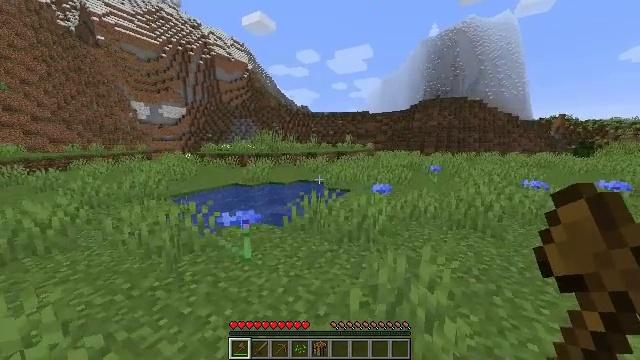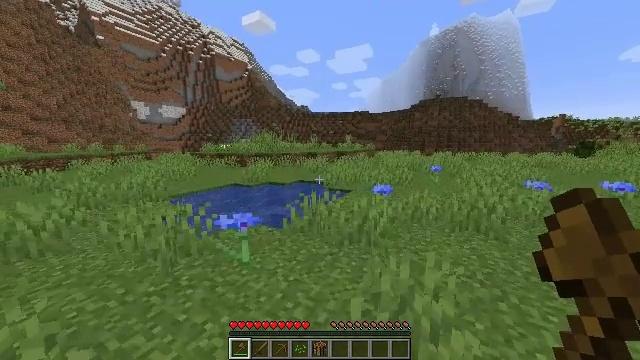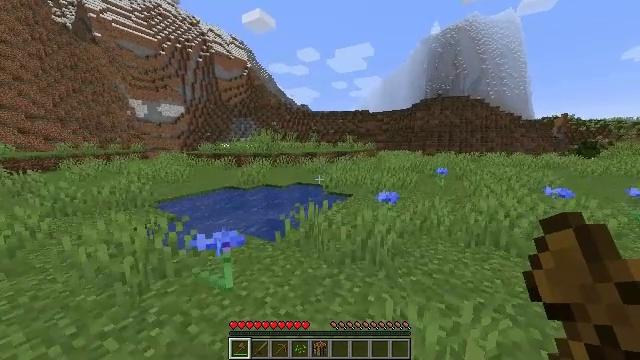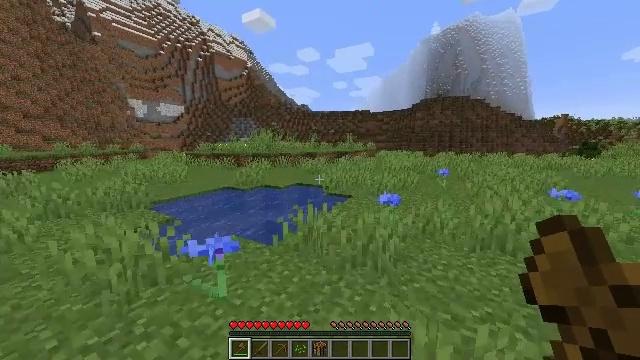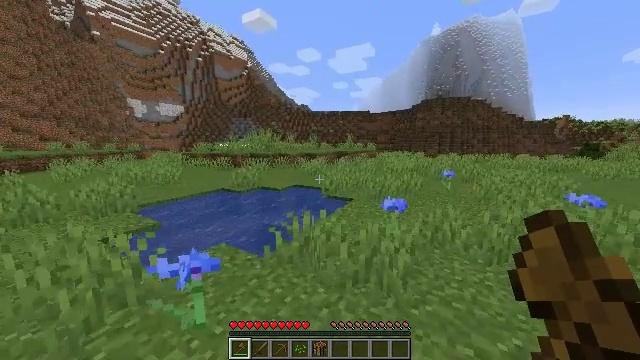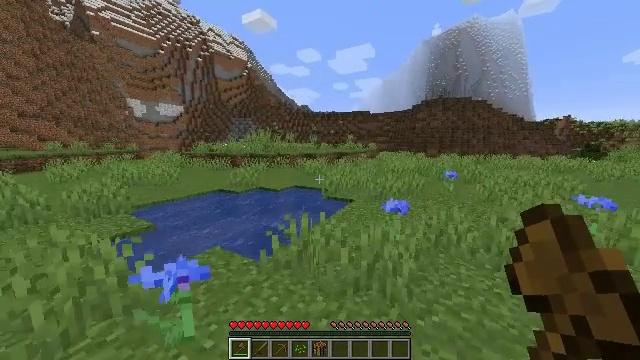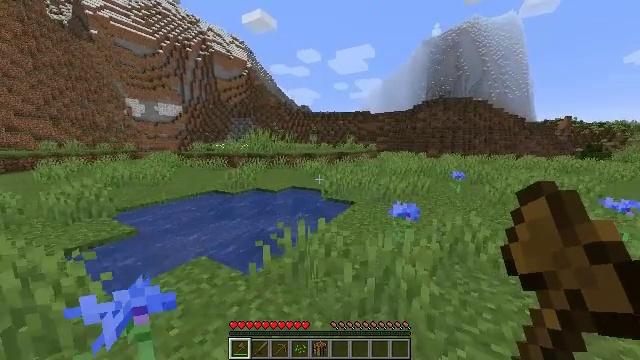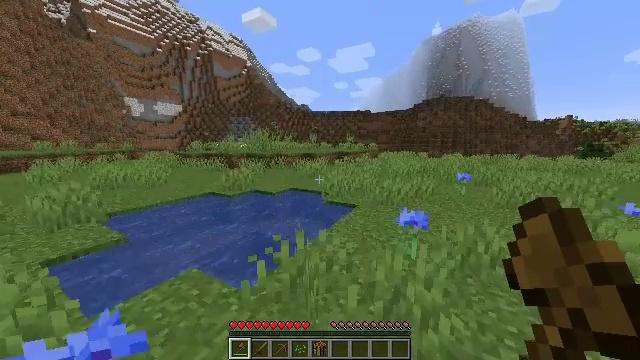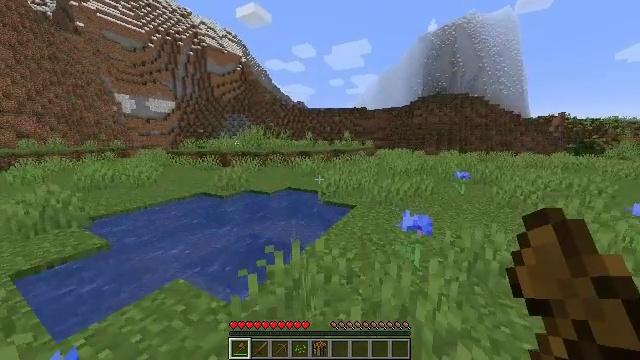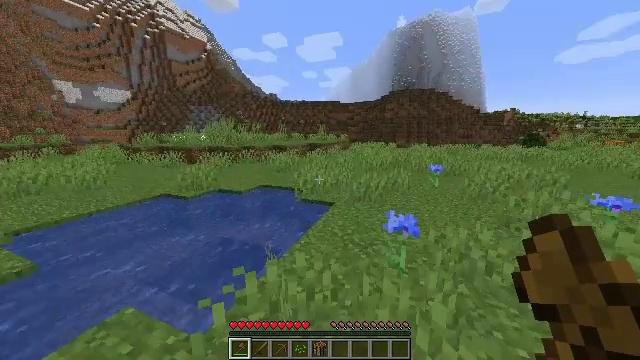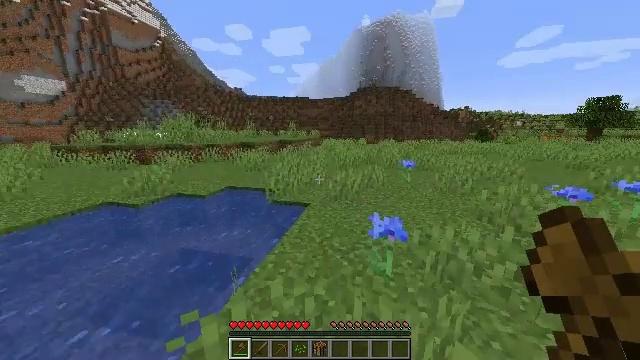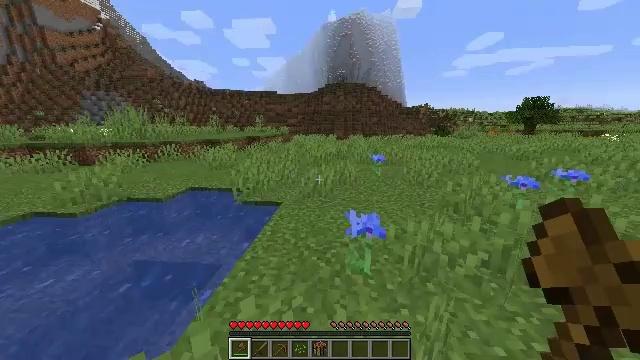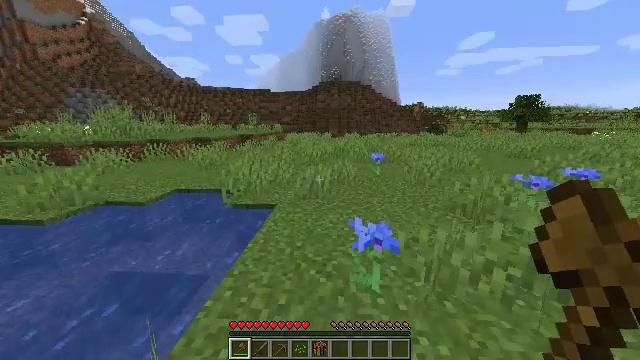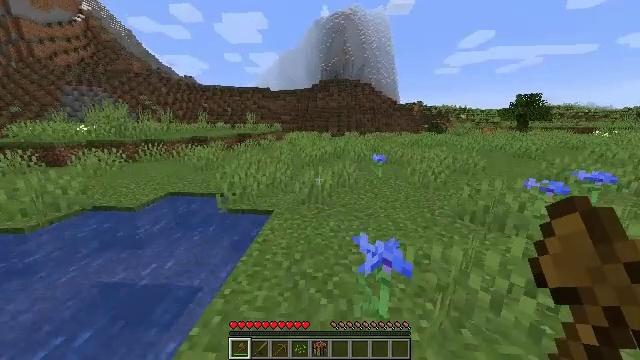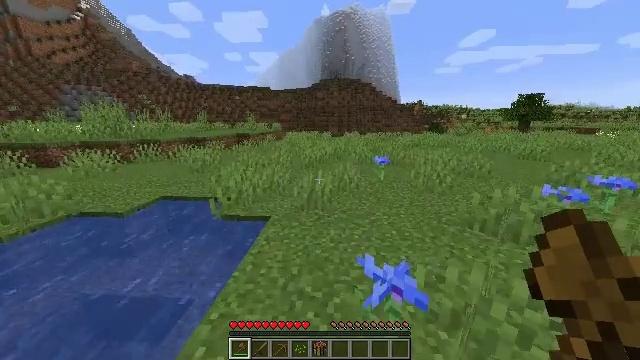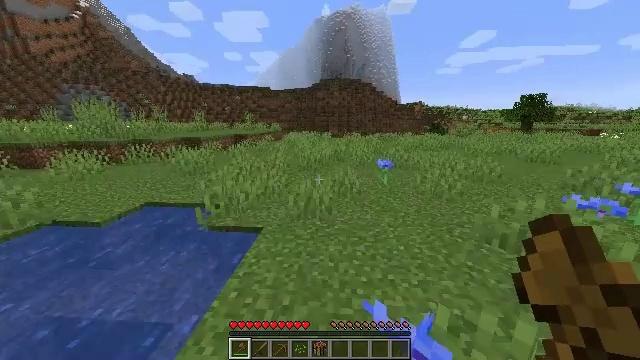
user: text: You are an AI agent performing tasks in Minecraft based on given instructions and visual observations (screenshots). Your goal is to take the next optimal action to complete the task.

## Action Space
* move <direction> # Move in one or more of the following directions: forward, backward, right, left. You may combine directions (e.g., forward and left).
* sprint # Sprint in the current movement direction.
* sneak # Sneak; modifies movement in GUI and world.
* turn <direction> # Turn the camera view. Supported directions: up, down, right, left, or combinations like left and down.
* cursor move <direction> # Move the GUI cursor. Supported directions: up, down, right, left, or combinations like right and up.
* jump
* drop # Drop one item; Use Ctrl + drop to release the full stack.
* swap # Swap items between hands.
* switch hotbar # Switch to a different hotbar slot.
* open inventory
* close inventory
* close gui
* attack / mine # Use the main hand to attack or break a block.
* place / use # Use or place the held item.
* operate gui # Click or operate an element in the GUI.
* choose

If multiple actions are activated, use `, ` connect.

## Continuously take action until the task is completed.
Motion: motion action
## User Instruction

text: Break the pumpkin to collect it.
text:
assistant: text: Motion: move forward, sprint
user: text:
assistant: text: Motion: move forward, sprint
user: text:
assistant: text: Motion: move forward, sprint
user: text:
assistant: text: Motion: move forward, sprint
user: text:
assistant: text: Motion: move forward, sprint
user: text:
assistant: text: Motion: move forward, sprint
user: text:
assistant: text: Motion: move forward, sprint
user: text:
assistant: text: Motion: move forward, sprint, turn right
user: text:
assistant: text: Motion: move forward, sprint, turn right and down
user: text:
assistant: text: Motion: move forward, sprint, turn right and down
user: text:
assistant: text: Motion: move forward, sprint, turn right and down
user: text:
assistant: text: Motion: move forward, turn right
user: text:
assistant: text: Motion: move forward
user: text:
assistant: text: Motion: move forward
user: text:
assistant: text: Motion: move forward
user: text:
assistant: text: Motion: move forward
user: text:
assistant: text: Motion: move forward
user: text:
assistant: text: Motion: move forward
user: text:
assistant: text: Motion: move forward
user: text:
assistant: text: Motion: move forward
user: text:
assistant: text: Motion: move forward
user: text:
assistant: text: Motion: move forward
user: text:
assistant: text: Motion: move forward, turn right
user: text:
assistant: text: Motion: move forward, turn right and down
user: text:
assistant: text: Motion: move forward, turn right
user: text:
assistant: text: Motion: move forward, turn right
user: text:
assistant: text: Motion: move forward
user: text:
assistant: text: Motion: move forward
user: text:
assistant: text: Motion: move forward
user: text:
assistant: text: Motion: move forward